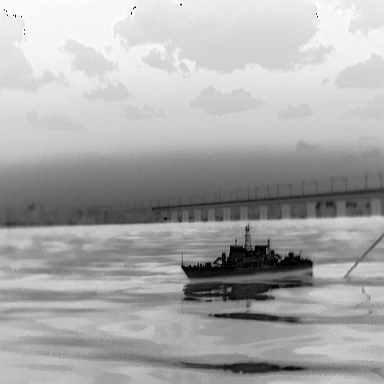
There is a warship in the infrared image.